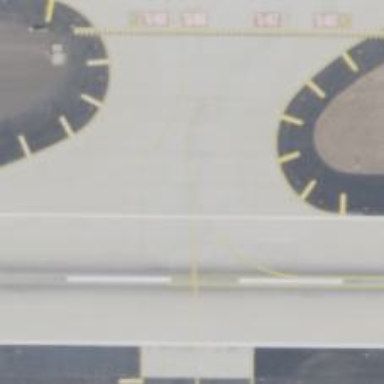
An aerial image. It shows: View of taxiway at the airport.